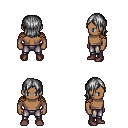
a pixel art fantasy rpg character, male body template, human, dark skin, leather shoulder armor, metal pants, gray long bangs hairstyle, maroon shoes, four views (front, back, left, right), 2x2 character sprite sheet, small pixel art, hard edges, no anti-aliasing